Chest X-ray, AP view. Patient: 45 years old, sex F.
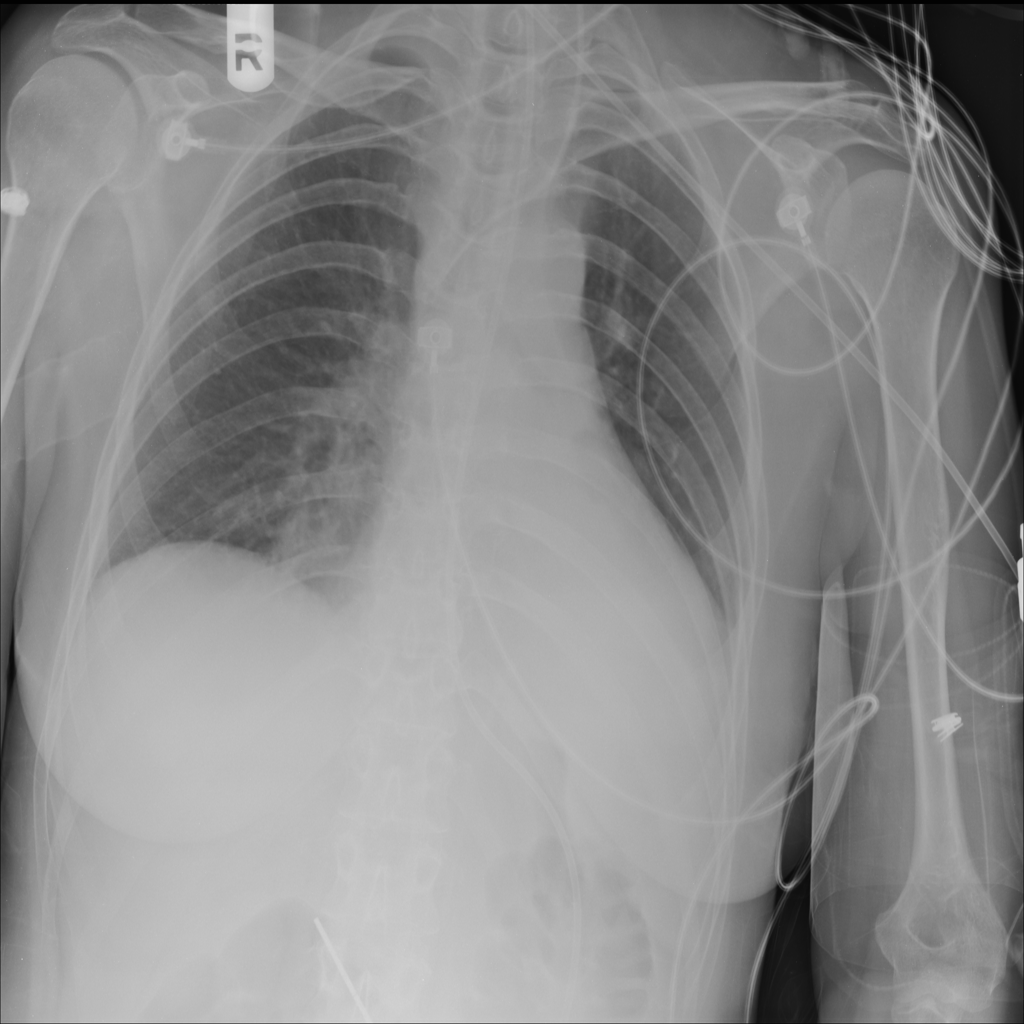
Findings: Effusion